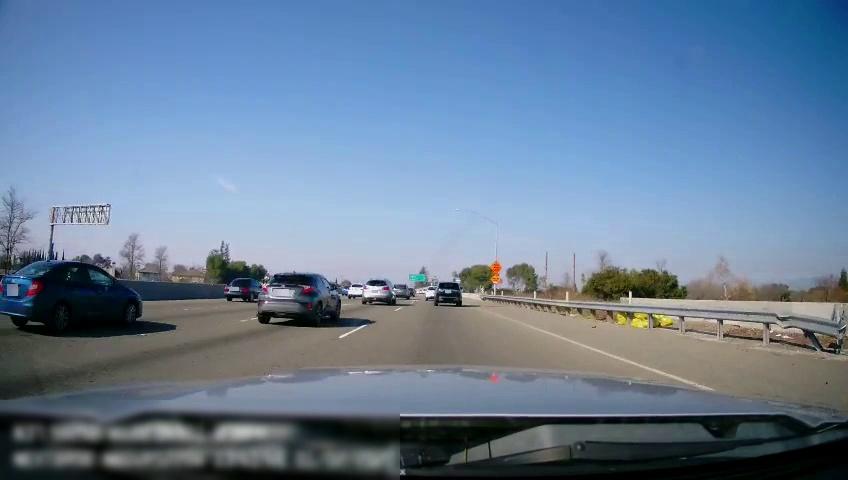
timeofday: Day
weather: Sunny
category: Drivable Space
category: Vehicles | SUV
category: Vehicles | SUV
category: Vehicles | SUV
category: Vehicles | Car
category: Vehicles | SUV
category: Vehicles | SUV
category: Vehicles | Car
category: Vehicles | SUV
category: Vehicles | Car
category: Lanes | Current Lane
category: Lanes | Current Lane
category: Lanes | Alternate Lane
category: Traffic | Signs
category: Traffic | Signs